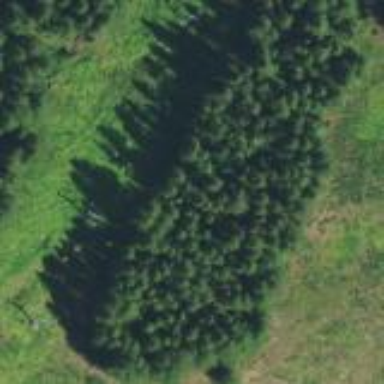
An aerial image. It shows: Forest with mixed leaf types and cycles.